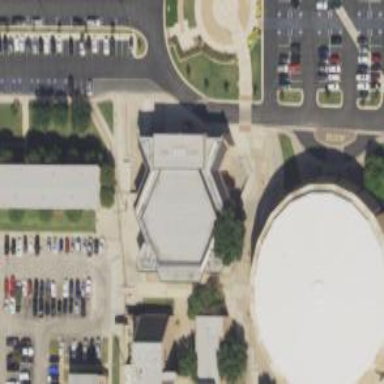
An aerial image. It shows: Auditorium located within university building.